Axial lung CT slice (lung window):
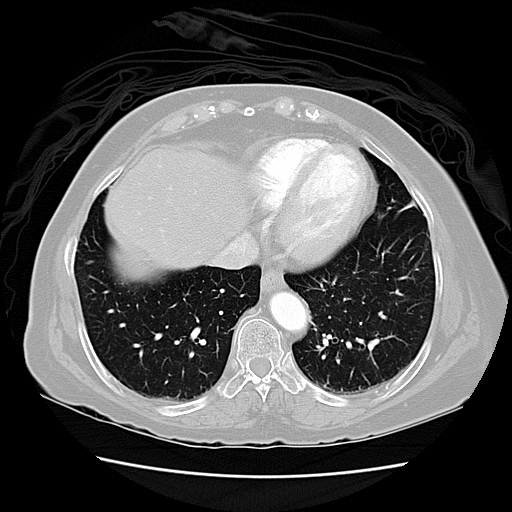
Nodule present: no